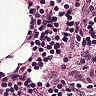
Metastatic tissue present: no